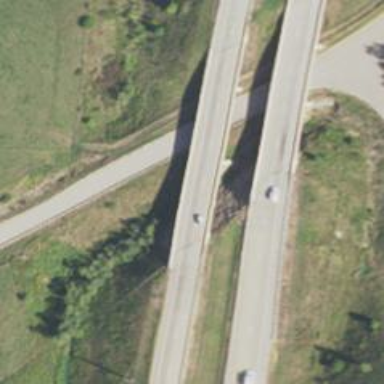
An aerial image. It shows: Bridge over trunk highway that serves as motorroad expressway.